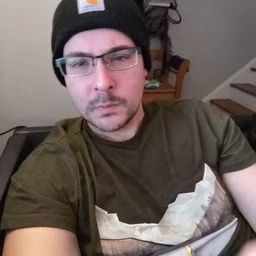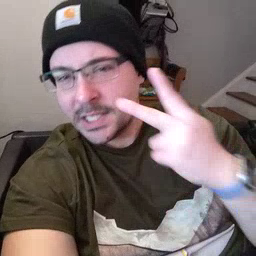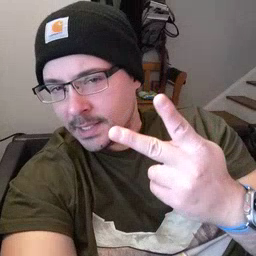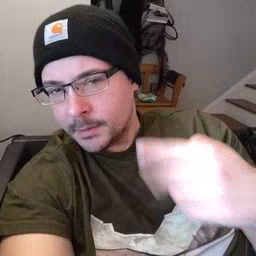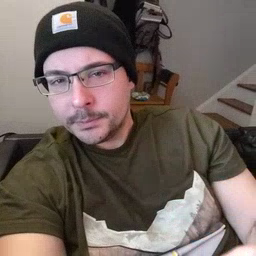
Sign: see